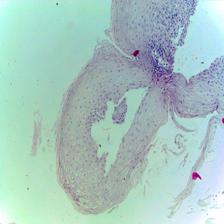
Diagnosis: Normal